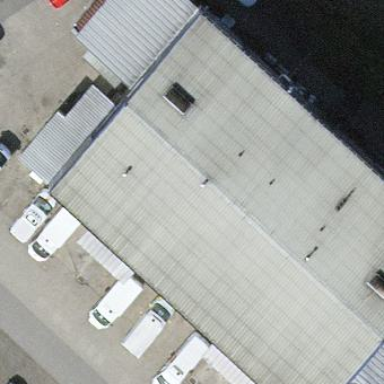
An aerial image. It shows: Industrial building.